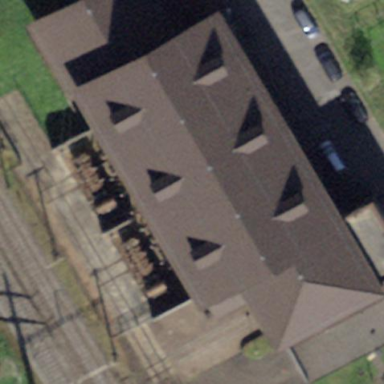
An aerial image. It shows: Building that houses traction substation.